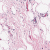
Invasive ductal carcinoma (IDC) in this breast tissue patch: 0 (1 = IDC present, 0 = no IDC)